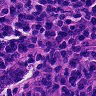
Metastatic tissue present: no